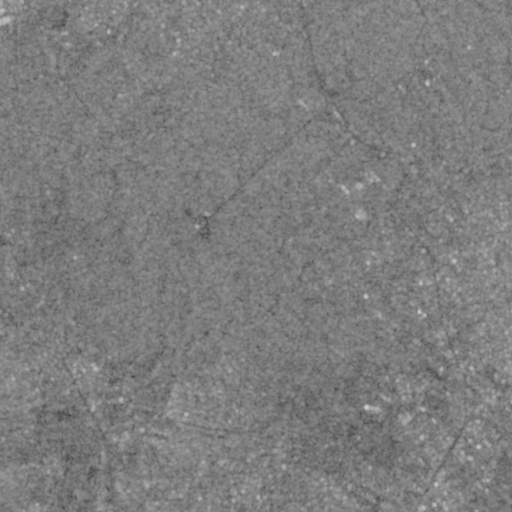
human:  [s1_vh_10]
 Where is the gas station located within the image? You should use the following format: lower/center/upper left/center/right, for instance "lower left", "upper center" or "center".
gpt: The gas station is located in the lower left of the image.
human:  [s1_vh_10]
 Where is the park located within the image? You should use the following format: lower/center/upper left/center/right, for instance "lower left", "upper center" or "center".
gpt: The park is located in the upper left of the image.
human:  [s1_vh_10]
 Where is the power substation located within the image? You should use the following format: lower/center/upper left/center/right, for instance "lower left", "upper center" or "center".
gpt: The power substation is located in the upper right of the image.
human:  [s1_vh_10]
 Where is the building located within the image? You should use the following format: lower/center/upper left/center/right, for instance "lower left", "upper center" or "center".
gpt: There is no building in the image.

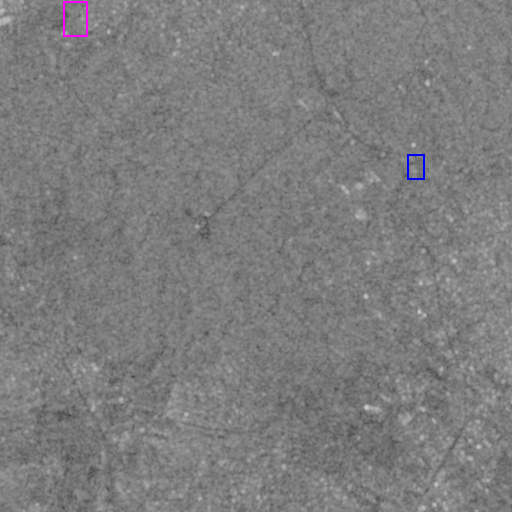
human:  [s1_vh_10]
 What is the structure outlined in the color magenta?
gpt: The structure outlined in magenta is a park.
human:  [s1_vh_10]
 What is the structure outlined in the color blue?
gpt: The structure outlined in blue is a power substation.
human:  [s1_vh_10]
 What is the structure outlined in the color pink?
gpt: There is no pink outline.